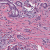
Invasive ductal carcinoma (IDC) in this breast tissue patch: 1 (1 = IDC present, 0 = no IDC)